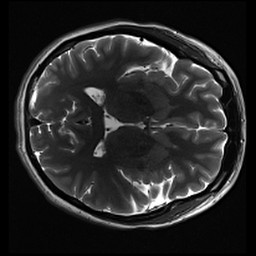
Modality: inplaneT2
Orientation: axial